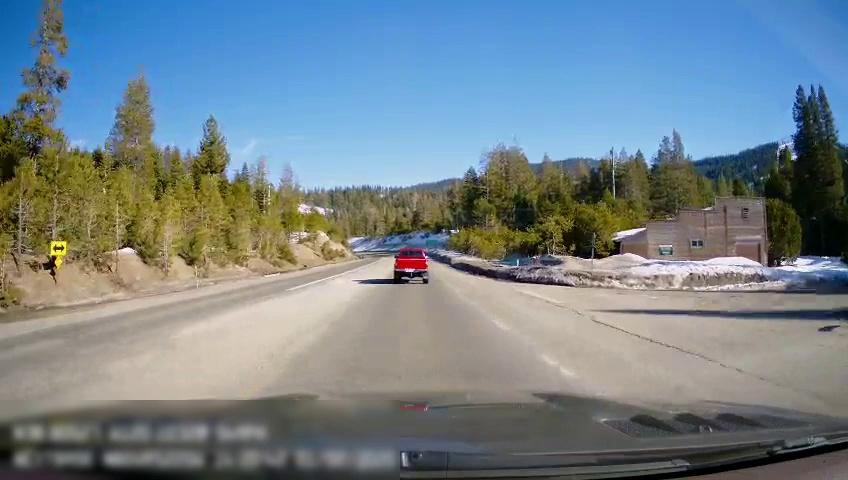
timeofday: Day
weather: Sunny
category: Drivable Space
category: Vehicles | Truck
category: Lanes | Current Lane
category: Lanes | Opposite Lane
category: Traffic | Signs